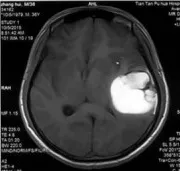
Preoperative brain CT and MRI images. (C) Axial view, T1-weighed image (T1WI).
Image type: radiology (mri)